Question: I have a problem with a 'RelativeLayout' containing two 'TextView's and a 'ImageView', that I use for displaying items in a 'ListView'. The items are correctly displayed on Android 1.6, but on Android 2.2 the 'TextView's are overlapping.
Here is an image that shows the correct and incorrect behavior side-by-side:

And here is the source code of my RelativeLayout:
'''
<RelativeLayout xmlns:android="http://schemas.android.com/apk/res/android"
android:layout_width="fill_parent"
android:layout_height="?android:attr/listPreferredItemHeight"
android:padding="6dip">
<ImageView
android:id="@+id/icon"
android:layout_width="wrap_content"
android:layout_height="wrap_content"
android:layout_alignParentTop="true"
android:layout_alignParentBottom="true"
android:layout_marginRight="6dip"
/>
<TextView
android:id="@+id/secondLine"
android:layout_width="wrap_content"
android:layout_height="wrap_content"
android:ellipsize="marquee"
android:singleLine="true"
android:layout_below="@+id/firstLine"
android:layout_toRightOf="@id/icon"
android:layout_alignParentBottom="true"
android:layout_alignParentRight="true"
/>
<TextView
android:id="@+id/firstLine"
android:layout_width="wrap_content"
android:layout_height="wrap_content"
android:textStyle="bold"
android:ellipsize="marquee"
android:singleLine="true"
android:layout_toRightOf="@id/icon"
android:layout_alignParentBottom="true"
android:layout_alignParentRight="true"
/>
</RelativeLayout>
'''
Any idea what I am doing wrong?
Thanks a lot,
Philipp
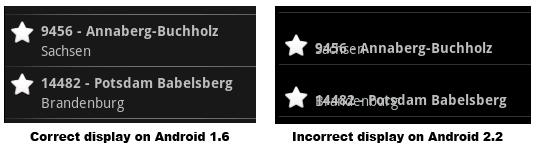
Answer: This is basically the same answer as Octavian's, but I don't think he actually explained it very well.
You have contradicting statements in your XML file. You have:
'''
android:layout_alignParentBottom="true"
'''
in both of your text views. You also have:
'''
android:layout_below="@+id/firstLine"
'''
in one of the textviews. Essentially, your trying to align to the bottom of a relative layout and then trying to put something under it. There isn't anything "under the bottom."
Remove this contradicting logic and it should solve your problem.